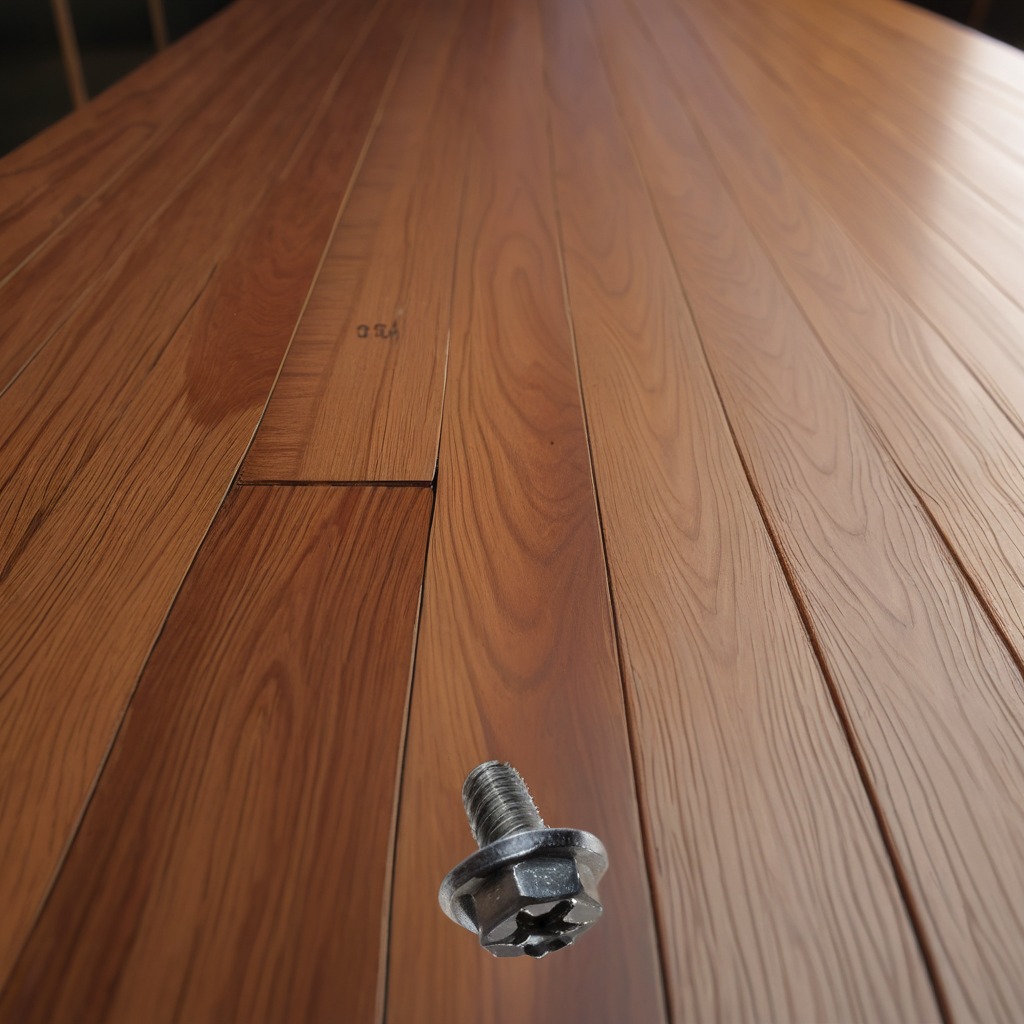
A metal screw is lying on the wooden table.